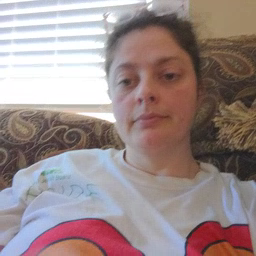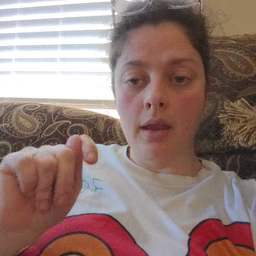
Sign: potty